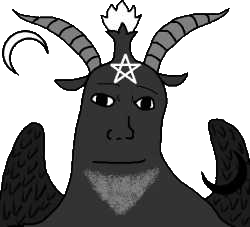
Label: 5_Shroomjak